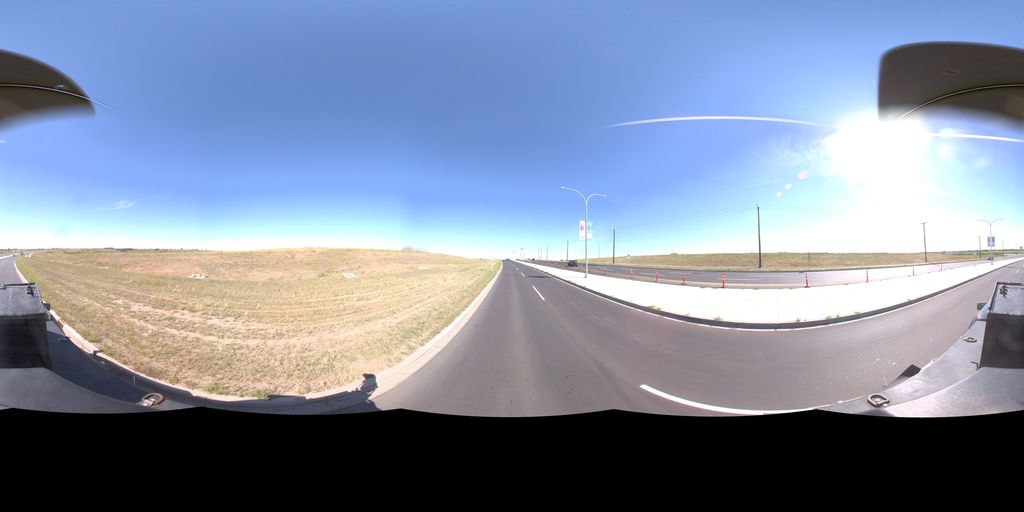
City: saskatoon